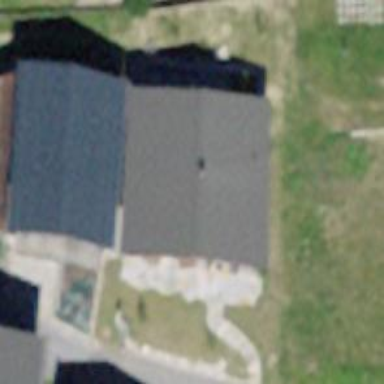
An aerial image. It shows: Simple and straightforward house.